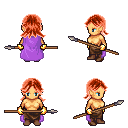
a pixel art fantasy rpg character, female body template, human, tanned skin, lavender cape, robe skirt, red loose hair, gold gloves, brown shoes, spear, four views (front, back, left, right), 2x2 character sprite sheet, small pixel art, hard edges, no anti-aliasing